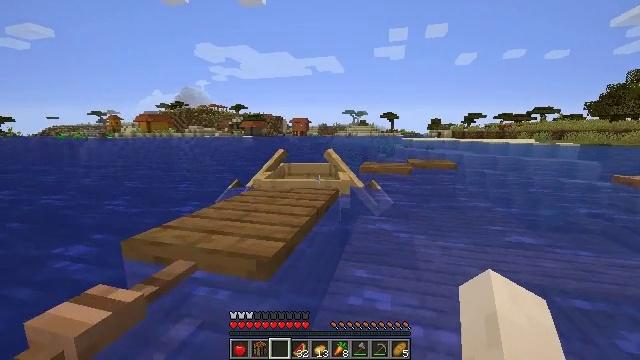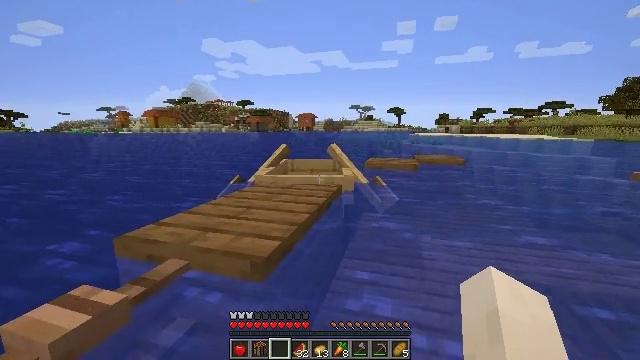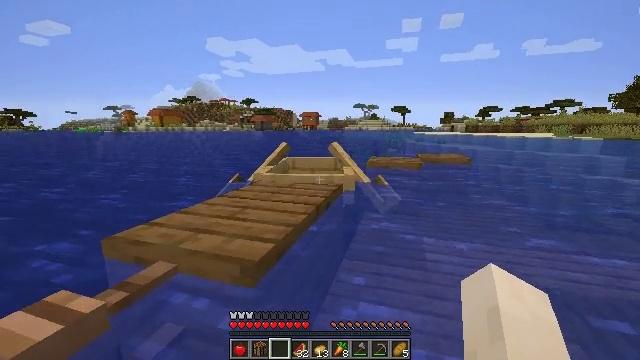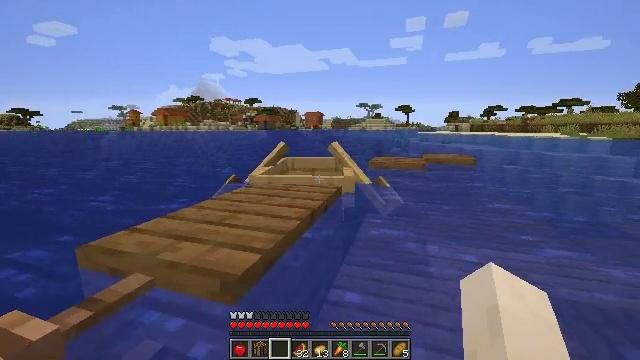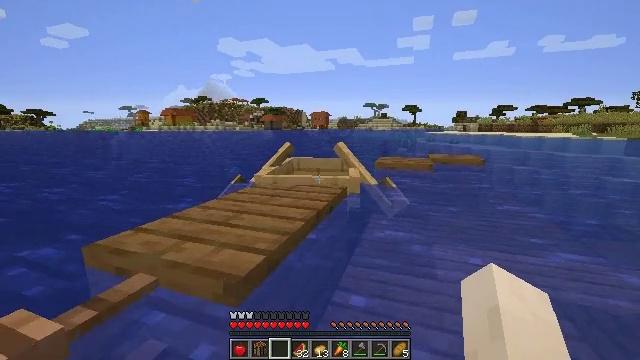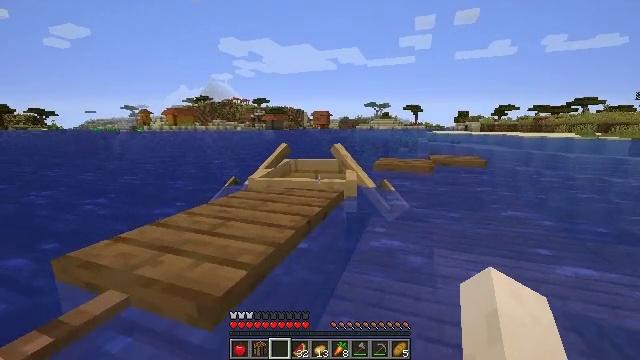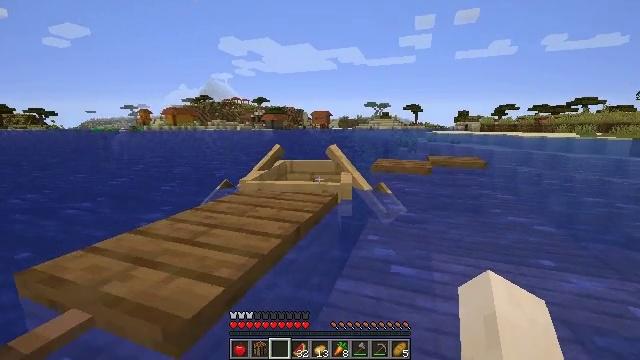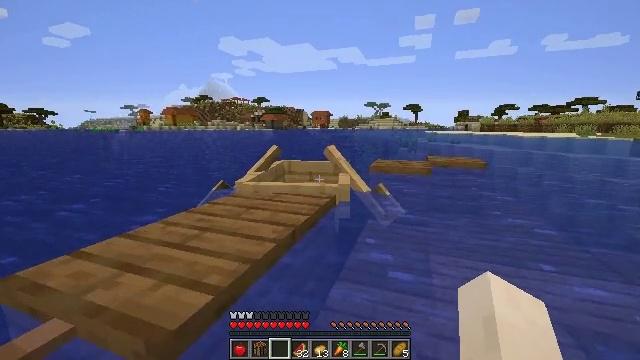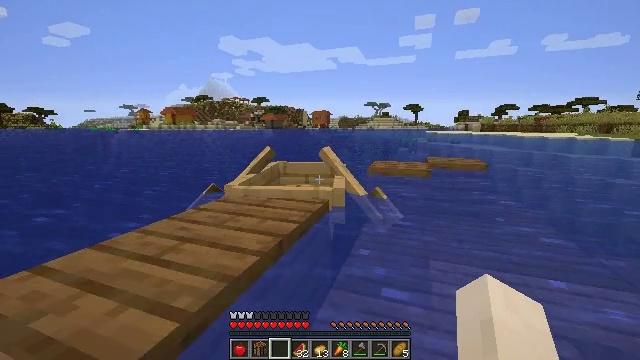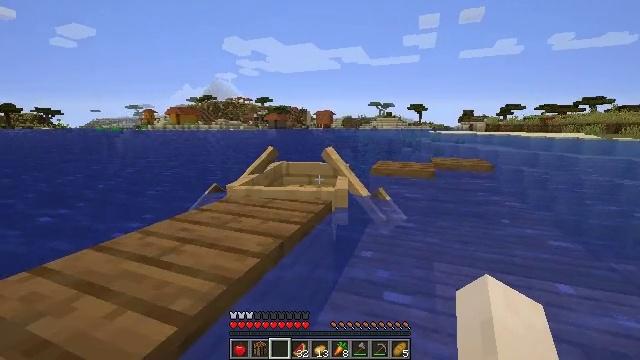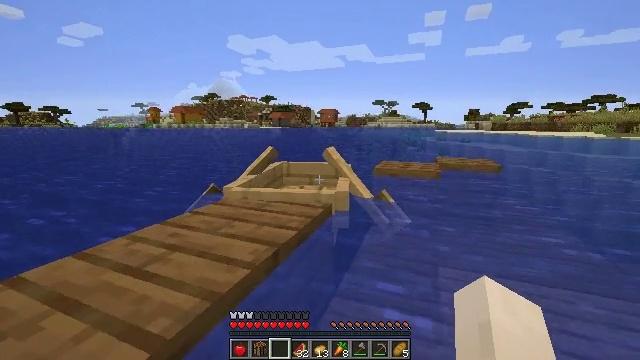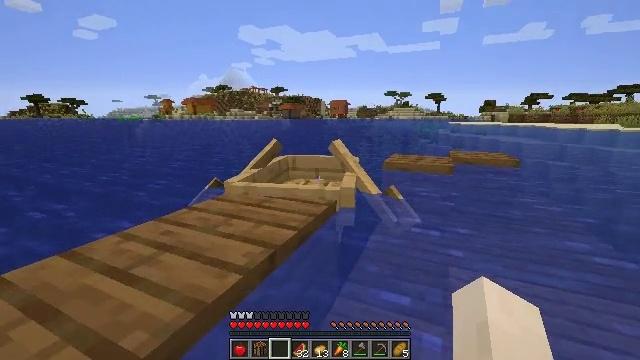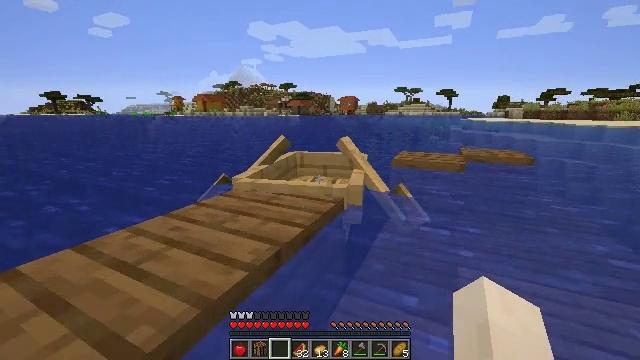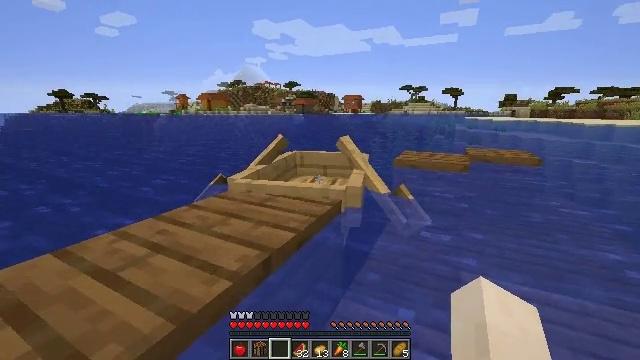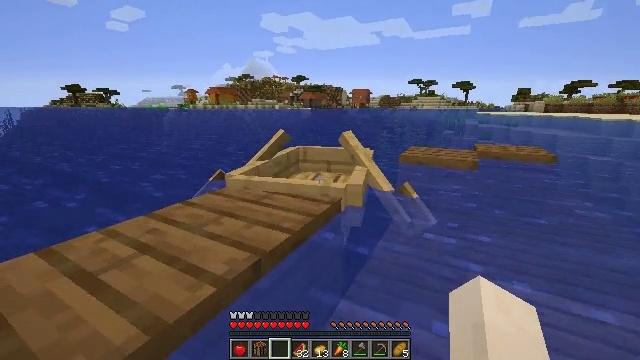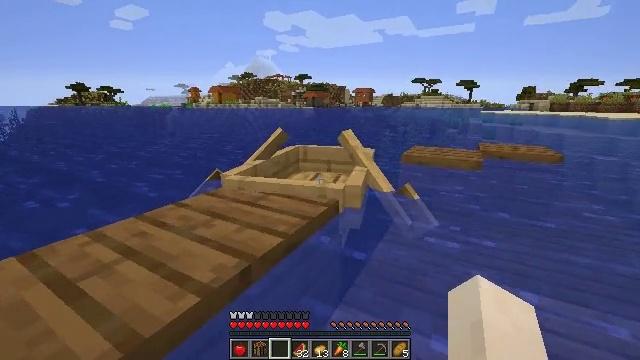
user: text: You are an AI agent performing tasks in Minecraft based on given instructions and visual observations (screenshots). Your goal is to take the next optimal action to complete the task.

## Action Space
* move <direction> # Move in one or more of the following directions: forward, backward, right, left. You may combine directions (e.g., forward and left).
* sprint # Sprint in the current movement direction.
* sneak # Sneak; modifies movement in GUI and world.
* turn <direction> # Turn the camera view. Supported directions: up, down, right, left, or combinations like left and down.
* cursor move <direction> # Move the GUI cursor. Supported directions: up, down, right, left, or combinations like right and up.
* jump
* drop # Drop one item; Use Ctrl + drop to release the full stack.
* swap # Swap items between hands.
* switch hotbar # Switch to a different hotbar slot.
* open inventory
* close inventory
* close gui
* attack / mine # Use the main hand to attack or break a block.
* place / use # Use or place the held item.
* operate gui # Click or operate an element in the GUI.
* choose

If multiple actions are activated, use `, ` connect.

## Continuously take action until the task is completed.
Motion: motion action
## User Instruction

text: Break the acacia fence to collect it.
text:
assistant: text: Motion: move forward and move right, turn left and down
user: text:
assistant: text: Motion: move forward
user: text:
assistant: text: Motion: move forward
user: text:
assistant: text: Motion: move forward and move right, turn left
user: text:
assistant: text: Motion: move forward and move right
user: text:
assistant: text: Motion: move forward and move right
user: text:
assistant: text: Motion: move forward
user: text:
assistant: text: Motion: move forward
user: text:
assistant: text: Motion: move forward
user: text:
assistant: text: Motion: move forward
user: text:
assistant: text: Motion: move forward and move right, turn left and down
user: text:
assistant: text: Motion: move forward and move right, turn left
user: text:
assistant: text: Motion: move forward and move right
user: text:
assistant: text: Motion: move forward, turn left and down
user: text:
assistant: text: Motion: move forward
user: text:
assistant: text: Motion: move forward, turn down
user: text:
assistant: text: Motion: move forward, turn left and down
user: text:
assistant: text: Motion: move forward
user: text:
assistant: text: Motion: move forward and move right, turn left and down
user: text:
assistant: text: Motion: move forward and move right
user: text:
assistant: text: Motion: move forward and move right, turn left and down
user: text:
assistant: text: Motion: move forward
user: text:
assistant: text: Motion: move forward
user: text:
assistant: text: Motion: move forward
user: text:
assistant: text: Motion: move forward
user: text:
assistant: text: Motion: move forward and move right, turn down, use / place
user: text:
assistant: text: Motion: move forward and move right, turn left and down, use / place
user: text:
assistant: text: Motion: move forward and move right, use / place
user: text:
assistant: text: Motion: move forward, use / place
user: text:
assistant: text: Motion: move forward